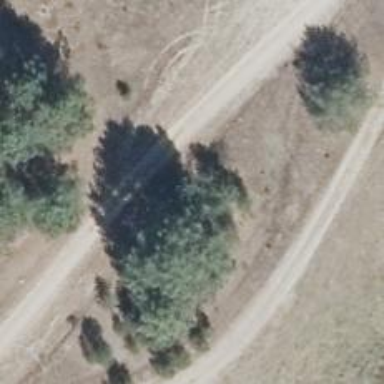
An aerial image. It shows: Row of trees in natural setting.